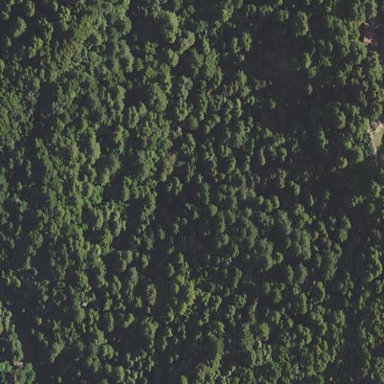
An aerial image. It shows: Forest area primarily used for timber production.